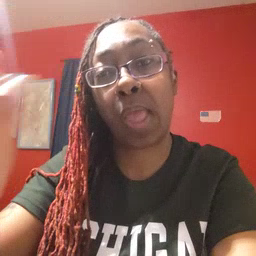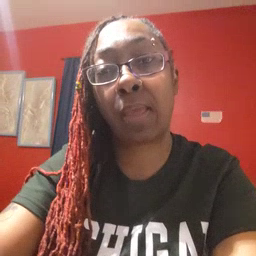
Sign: why